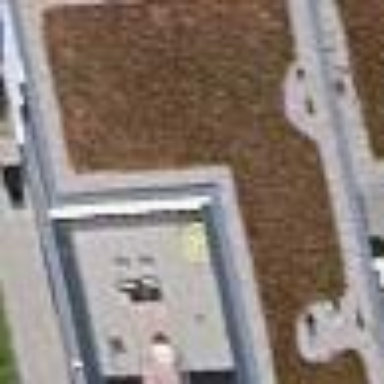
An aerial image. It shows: Building with flat roof.